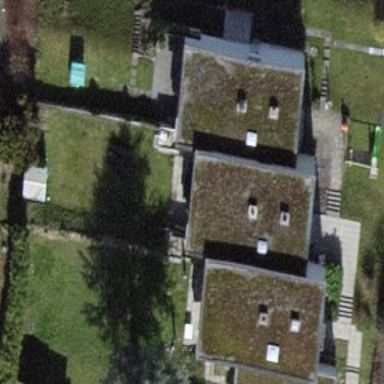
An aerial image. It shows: Flat-roofed house.